Interaction volume radius: 5 \u00c5
Interaction volume height: 20 \u00c5
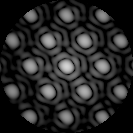
Disorder parameter: 0.06812